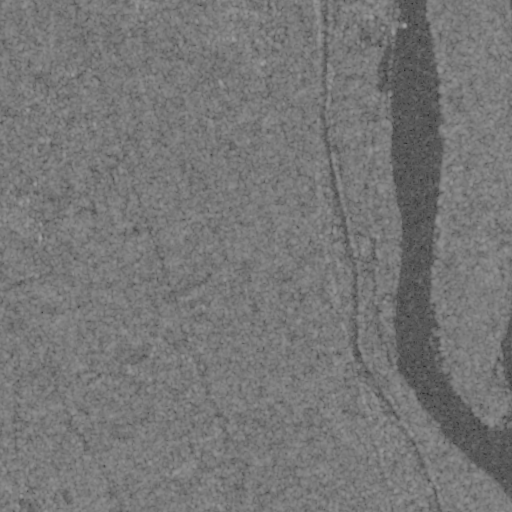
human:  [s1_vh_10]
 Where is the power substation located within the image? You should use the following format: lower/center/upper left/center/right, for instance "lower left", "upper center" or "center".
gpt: The power substation is located in the center right of the image.
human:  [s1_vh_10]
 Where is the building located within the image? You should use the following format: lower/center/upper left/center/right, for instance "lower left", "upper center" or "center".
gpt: There is no building in the image.

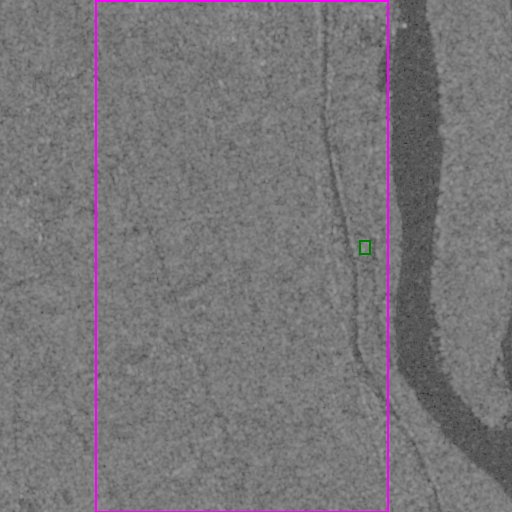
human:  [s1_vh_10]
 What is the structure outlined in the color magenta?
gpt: The structure outlined in magenta is a crop field.
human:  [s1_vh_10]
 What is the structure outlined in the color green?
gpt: The structure outlined in green is a power substation.
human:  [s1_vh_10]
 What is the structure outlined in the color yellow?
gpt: There is no yellow outline.